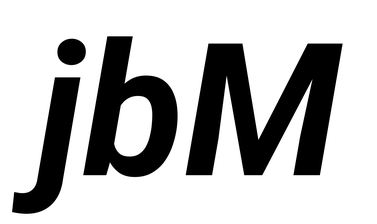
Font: Roboto-Italic_Bold_Italic